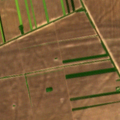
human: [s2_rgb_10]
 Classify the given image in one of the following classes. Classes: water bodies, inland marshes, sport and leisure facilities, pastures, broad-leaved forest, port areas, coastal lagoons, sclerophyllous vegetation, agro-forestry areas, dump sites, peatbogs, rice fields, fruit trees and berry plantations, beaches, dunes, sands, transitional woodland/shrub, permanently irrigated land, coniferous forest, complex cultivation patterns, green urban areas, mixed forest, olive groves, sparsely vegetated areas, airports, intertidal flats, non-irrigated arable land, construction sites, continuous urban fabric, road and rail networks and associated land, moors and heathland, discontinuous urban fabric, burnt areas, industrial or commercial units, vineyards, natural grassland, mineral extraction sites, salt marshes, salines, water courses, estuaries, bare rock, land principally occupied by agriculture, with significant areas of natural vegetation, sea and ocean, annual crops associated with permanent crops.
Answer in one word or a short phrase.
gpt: non-irrigated arable land